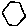
Label: hexagon